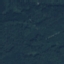
Label: Forest